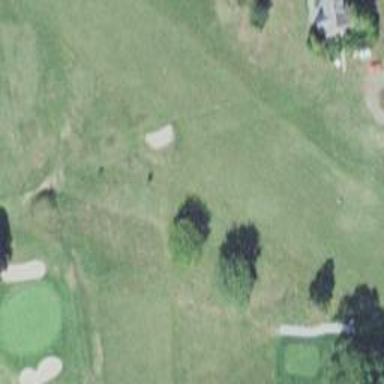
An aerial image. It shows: Golf hole.